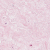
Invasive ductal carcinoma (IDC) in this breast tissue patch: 0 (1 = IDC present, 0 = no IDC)